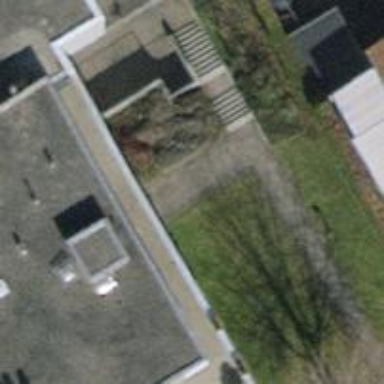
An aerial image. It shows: Set of concrete steps.